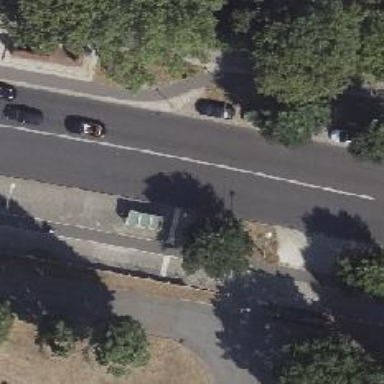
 and the parking area on the left side has sett surface."